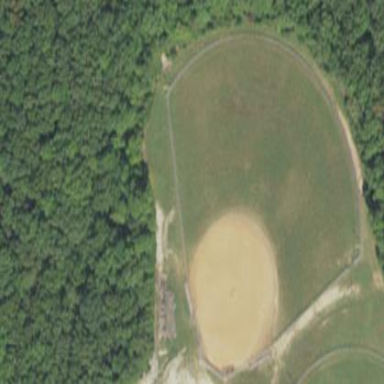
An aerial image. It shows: Baseball pitch for leisure and sports activities.